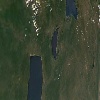
Label: land